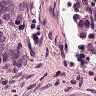
Metastatic tissue present: yes